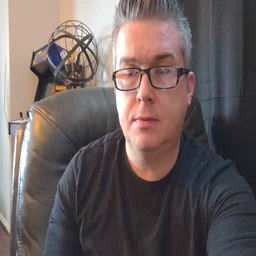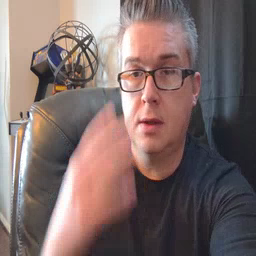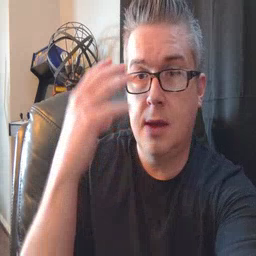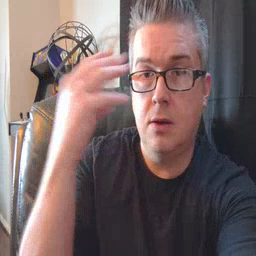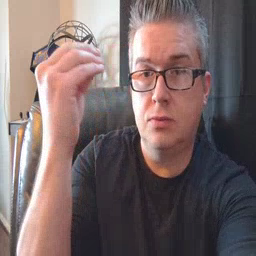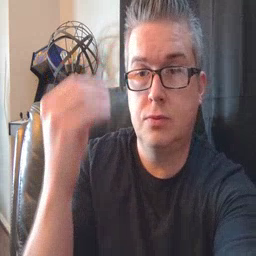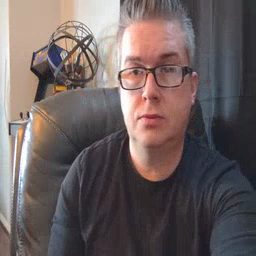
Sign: outside